Question: It is giving the error below. It is not possible to use webservice class as static or i am doing wrong ?

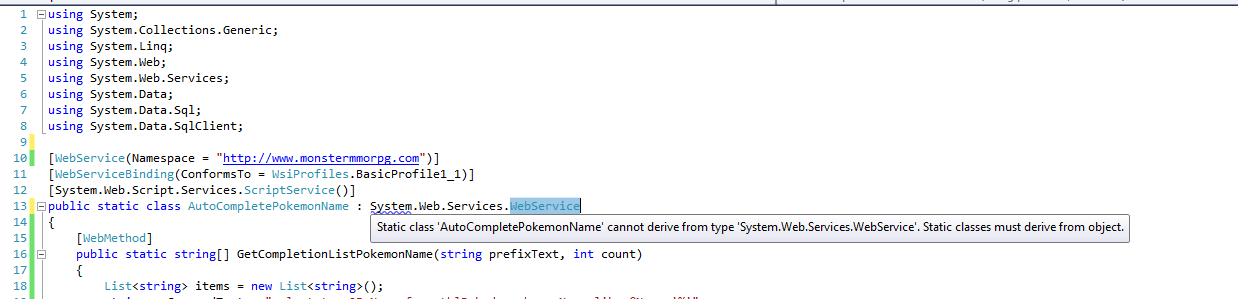
Answer: A static class cannot derive from another class. And no, a web service cannot be a static class as it has to derive from the 'WebService' base class.